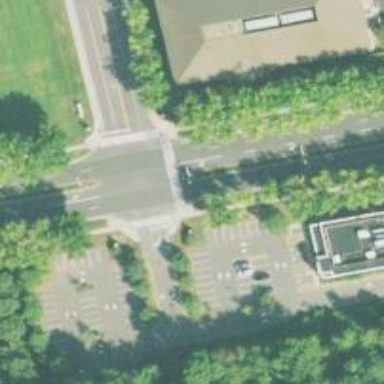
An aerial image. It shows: Stop road.